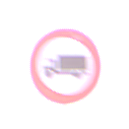
Verkehrszeichen: VerbotFuerKraftfahrzeugeUeberDreiKommaFuenfTonnen
Umgebung: Outdoor, Nature
Tageszeit: SunriseSunset
Wetter: PartlyCloudy
Licht: Natural
Jahreszeit: NotSpecified
Kontrast: LowContrast